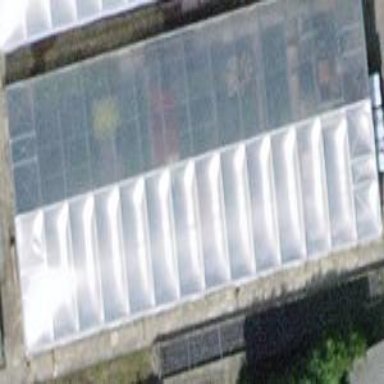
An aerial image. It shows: Greenhouse.